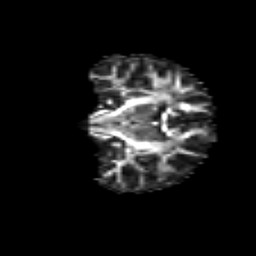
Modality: FA
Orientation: coronal
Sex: female
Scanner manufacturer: siemens
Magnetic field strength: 3 T
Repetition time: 5 s
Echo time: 0.071 s